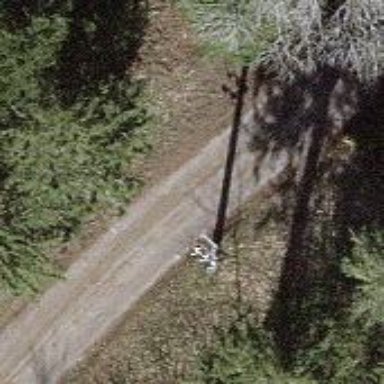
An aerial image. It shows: Transition type power pole.